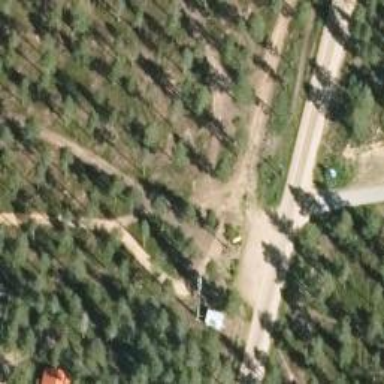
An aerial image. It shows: Nordic footway.